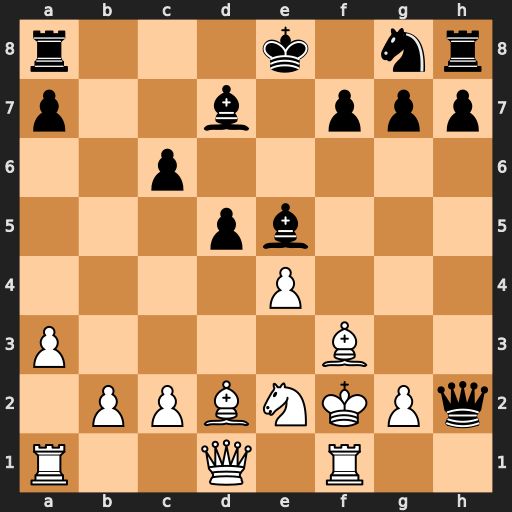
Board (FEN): r3k1nr/p2b1ppp/2p5/3pb3/4P3/P4B2/1PPBNKPq/R2Q1R2
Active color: w
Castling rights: kq
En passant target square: -
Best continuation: Rh1 Qxh1 Qxh1